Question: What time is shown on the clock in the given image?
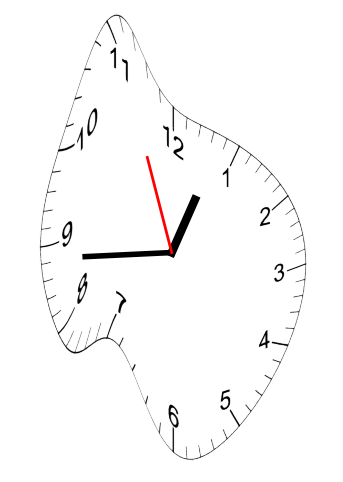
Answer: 12:43:56